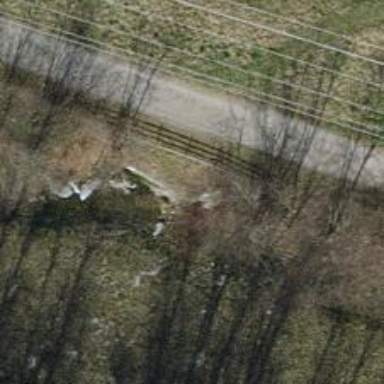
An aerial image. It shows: Retaining wall.